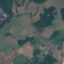
Land use / land cover: Pasture